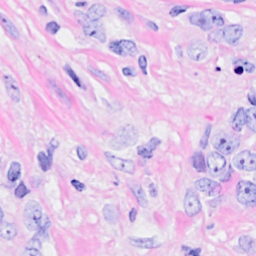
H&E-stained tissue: Breast